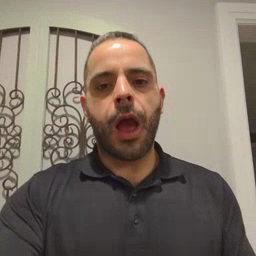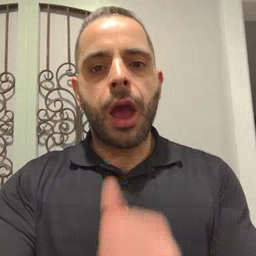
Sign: nuts